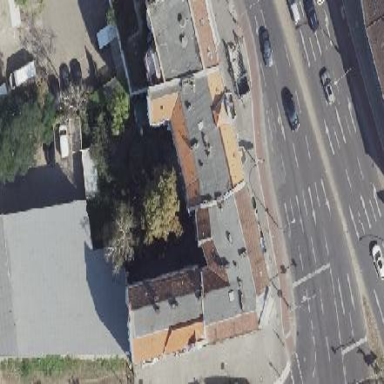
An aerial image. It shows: Apartment building with double saltbox roof shape.